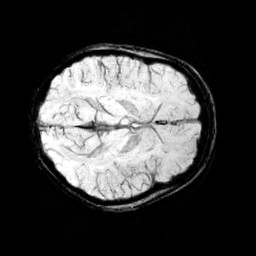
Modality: minIP
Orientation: axial
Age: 10
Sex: female
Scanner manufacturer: siemens
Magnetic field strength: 3 T
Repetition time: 0.027 s
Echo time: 0.02 s